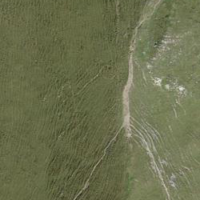
EUNIS habitat code: 26
Species observed at this site:
Sempervivum montanum